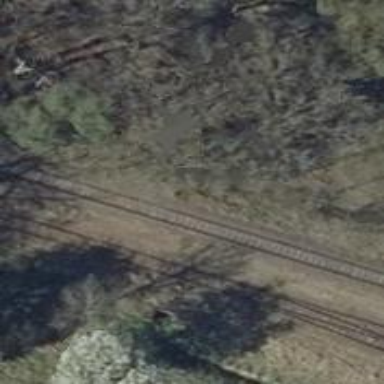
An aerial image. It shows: Preserved historic railway siding with rail tracks.